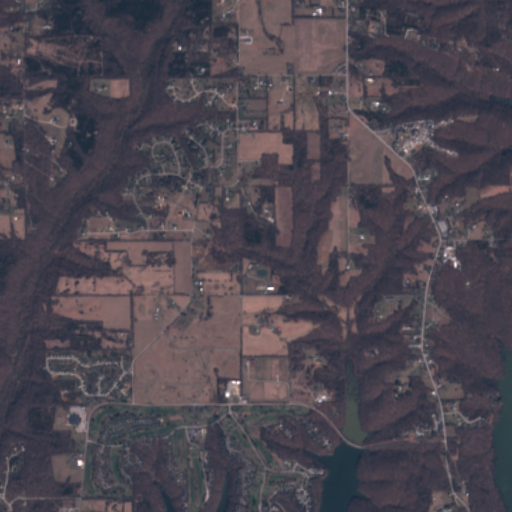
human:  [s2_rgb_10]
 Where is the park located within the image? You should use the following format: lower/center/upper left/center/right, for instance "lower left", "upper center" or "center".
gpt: The park is located in the lower of the image.
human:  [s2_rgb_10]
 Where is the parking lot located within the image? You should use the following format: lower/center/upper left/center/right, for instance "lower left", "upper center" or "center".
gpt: The parking lot is located in the lower center of the image.
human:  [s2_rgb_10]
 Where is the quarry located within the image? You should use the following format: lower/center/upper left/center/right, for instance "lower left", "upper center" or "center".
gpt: There is no quarry in the image.